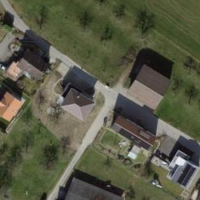
EUNIS habitat code: 55
Species observed at this site:
Anthyllis vulneraria